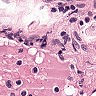
Metastatic tissue present: no